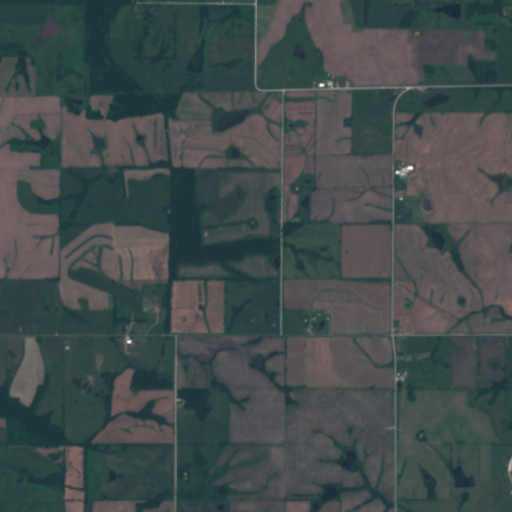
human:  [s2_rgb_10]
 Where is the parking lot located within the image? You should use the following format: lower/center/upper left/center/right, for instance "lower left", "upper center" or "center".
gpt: The parking lot is located in the lower right of the image.
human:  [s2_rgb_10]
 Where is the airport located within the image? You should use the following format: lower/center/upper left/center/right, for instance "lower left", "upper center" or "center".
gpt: There is no airport in the image.